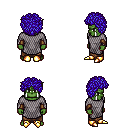
a pixel art fantasy rpg character, male body template, orc, green skin, chain mail, robe skirt, blue curly afro hairstyle, cloth bracers, gold boots, four views (front, back, left, right), 2x2 character sprite sheet, small pixel art, hard edges, no anti-aliasing